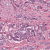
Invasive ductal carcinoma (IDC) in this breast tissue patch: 1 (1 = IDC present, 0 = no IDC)